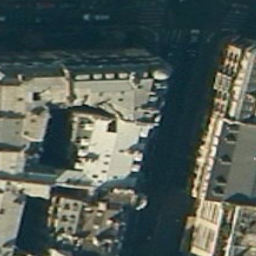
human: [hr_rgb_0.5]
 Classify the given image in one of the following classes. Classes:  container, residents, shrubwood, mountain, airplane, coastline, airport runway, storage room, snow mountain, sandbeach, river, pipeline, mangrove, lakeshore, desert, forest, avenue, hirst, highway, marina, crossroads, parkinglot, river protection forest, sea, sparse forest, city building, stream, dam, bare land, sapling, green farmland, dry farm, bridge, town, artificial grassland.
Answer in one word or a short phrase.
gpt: city building